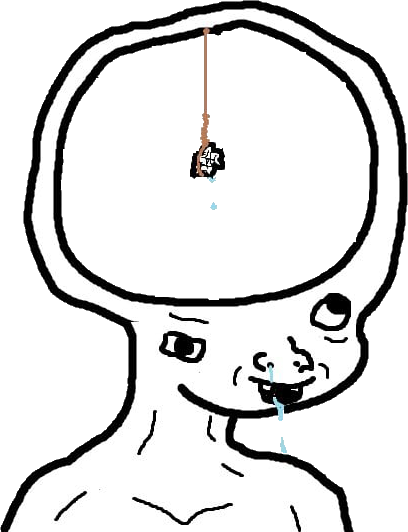
Label: 5_Brainlet